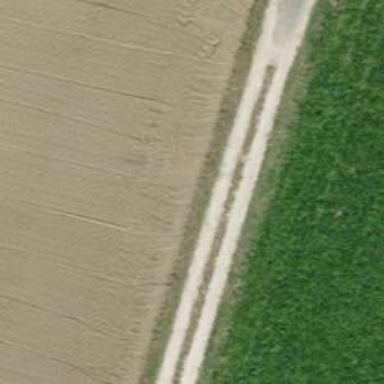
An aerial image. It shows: Gravel track with grade2 quality.